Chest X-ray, AP view. Patient: 60 years old, sex M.
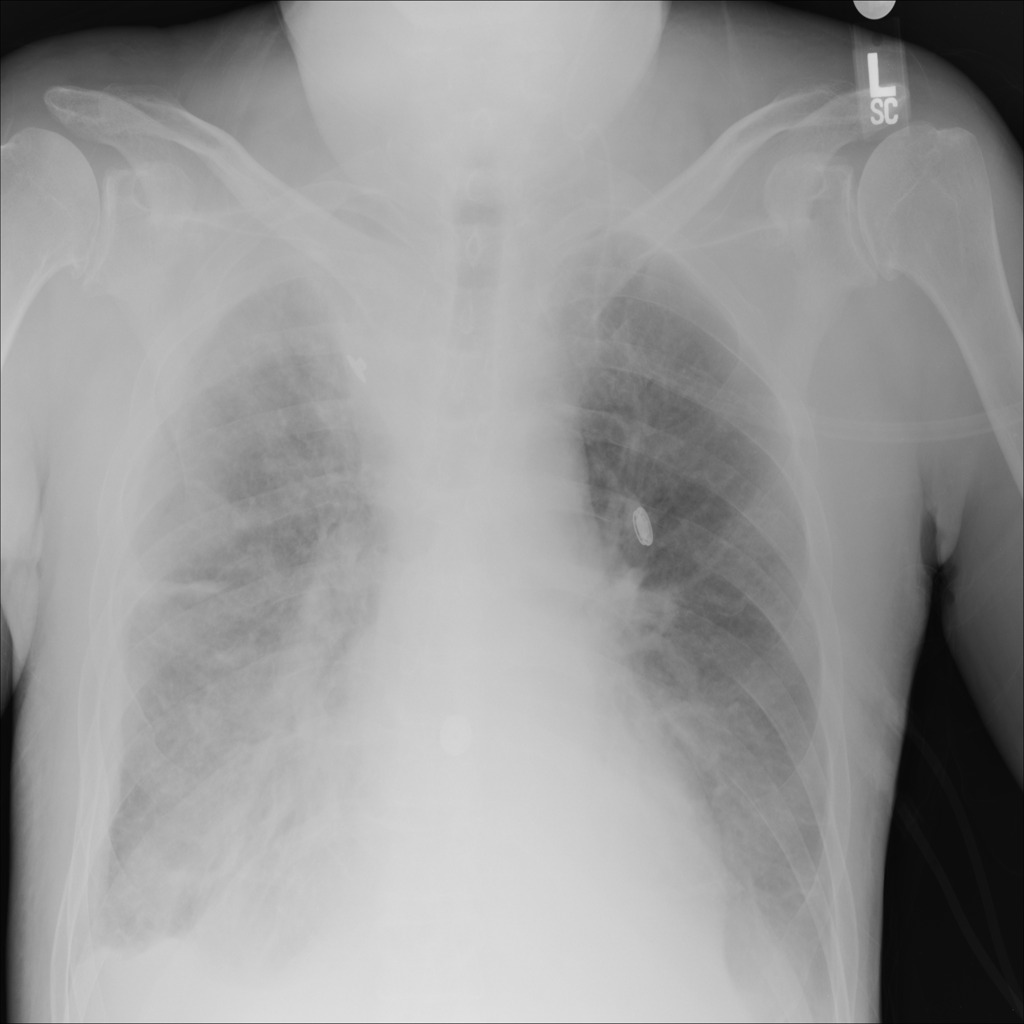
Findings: Effusion